Brain MRI, t1w sequence, axial 2D slice.
Patient: age 51, sex F, weight 95 kg, height 1.95 m
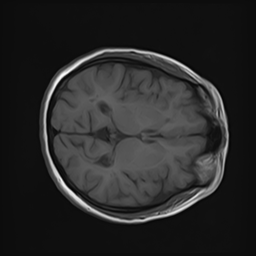